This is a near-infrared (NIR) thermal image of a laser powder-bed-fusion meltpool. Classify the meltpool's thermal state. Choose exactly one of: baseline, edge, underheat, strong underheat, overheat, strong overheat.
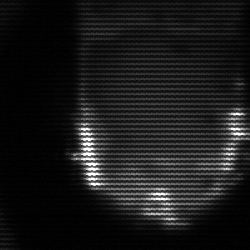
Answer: baseline